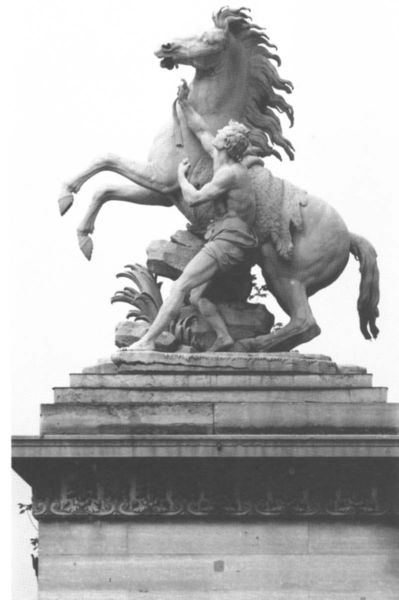
Titel: Rossbändiger
Künstler: Guillaume Coustou
Institution: Paris, Musée du Louvre
Schlagwörter: mann, nackt, bewegung, marmor, sockel, stein, steine, decke, pflanze, locken, pferd, reiter, skulptur, statue, fell, hufe, mähne, schweif, zügel, italien, leine, ziehen, wehen, wild, kraft, stufen, bronze, podest, dynamik, springen, maul, scheuen, standbild, steigen, aufbäumen, wildpferd, hinterbeine, zähmung, pferdebändiger, bändigen, pferd bändigen, anleinen, wihern